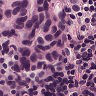
Metastatic tissue present: yes